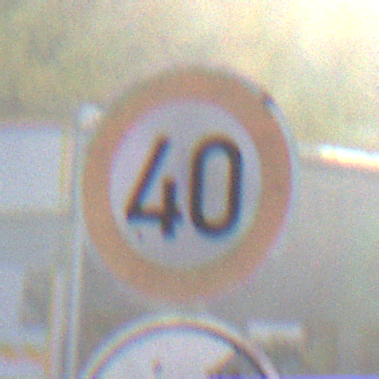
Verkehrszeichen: Geschwindigkeit40
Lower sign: EndeVerbotUeberholenEinspurigeFahrzeuge
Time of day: SunriseSunset
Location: Outdoor (Urban)
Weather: PartlyCloudy
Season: Autumn
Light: Natural